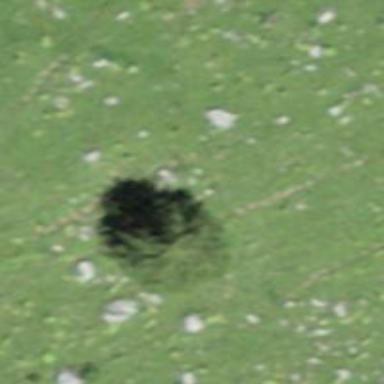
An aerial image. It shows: Needle-leaved tree in nature.